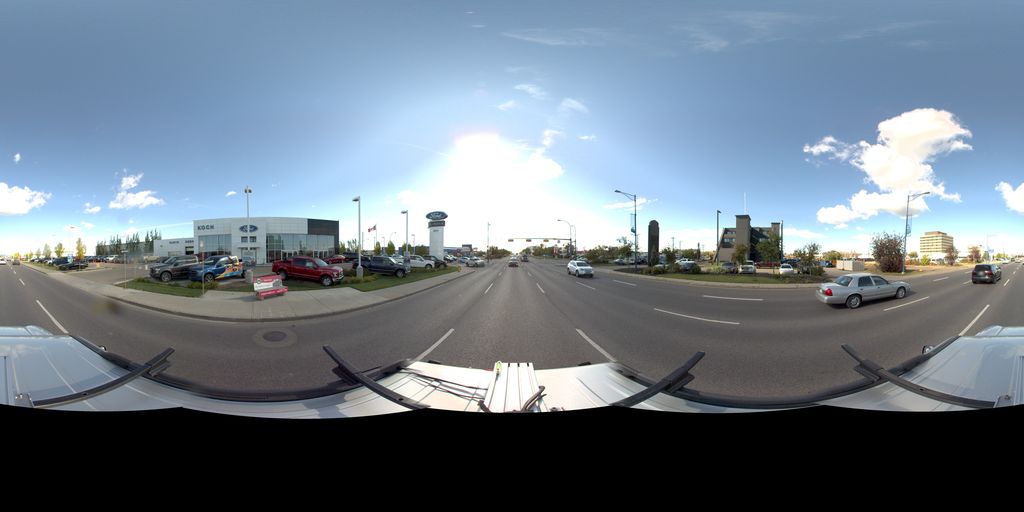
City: edmonton